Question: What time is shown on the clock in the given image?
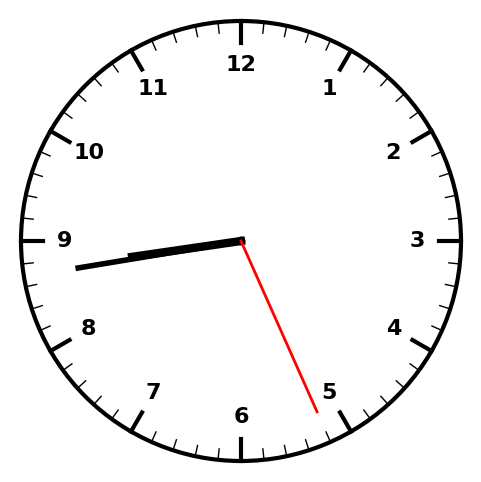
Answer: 08:43:26